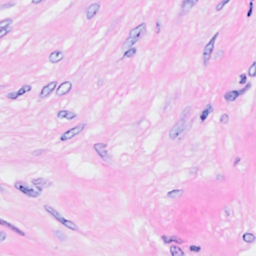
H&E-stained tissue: Breast